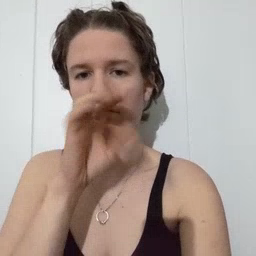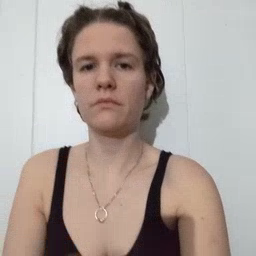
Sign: blow